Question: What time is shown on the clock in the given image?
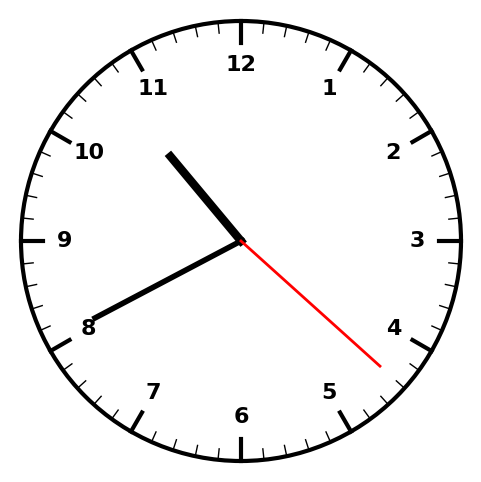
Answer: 10:40:22